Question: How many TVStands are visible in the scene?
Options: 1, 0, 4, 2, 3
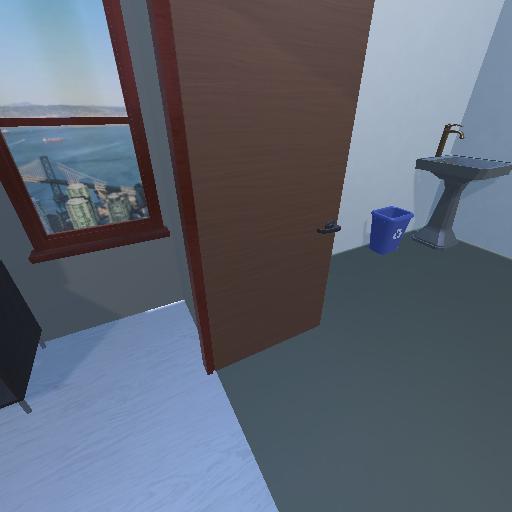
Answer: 1